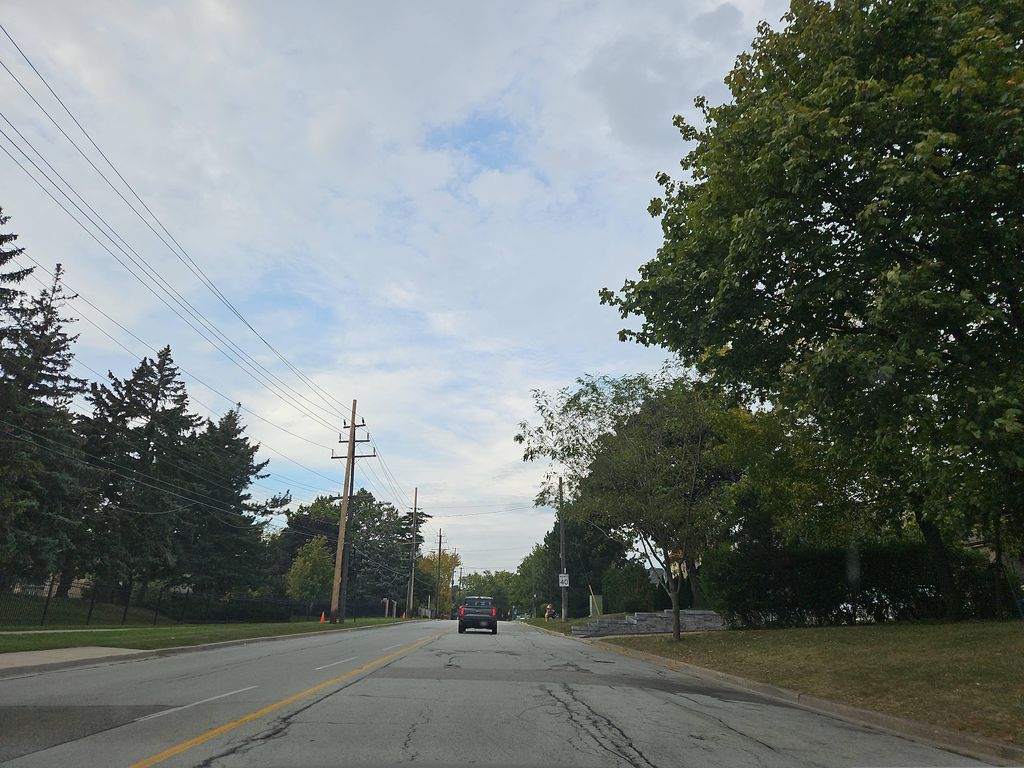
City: toronto